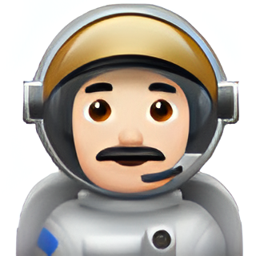
Name: male astronaut type 1 2
Emoji: 👨🏻‍🚀
Group: People & Body
Sub-group: person-role